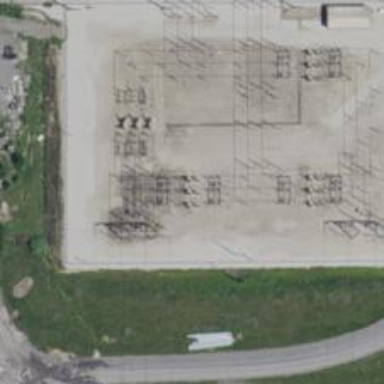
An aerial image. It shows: Switch for power supply.